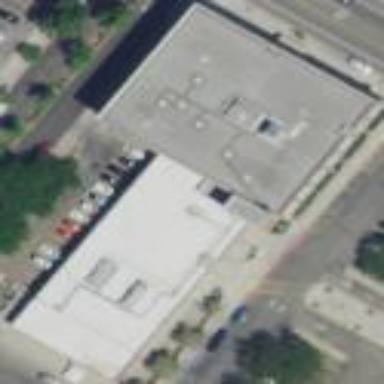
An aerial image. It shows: Public library building.